Question: That is my client website- <URL>
I already code to make background image height & width according to adjust screen size/100% height & 100% width. But that is not work on IE11.
My css code-
'''
.home {
background: url(http://rubowarkitekter.dk/wp-content/uploads/2013/12/forside_carlsberg.jpg) center center no-repeat fixed;
background-size: cover;
z-index: -500;
-webkit-background-size: cover;
-moz-background-size: cover;
-o-background-size: cover;
filter: progid:DXImageTransform.Microsoft.AlphaImageLoader(src='.http://rubowarkitekter.dk/wp-content/uploads/2013/12/forside_carlsberg.jpg', sizingMethod='scale');/* To make IE work */
-ms-filter: "progid:DXImageTransform.Microsoft.AlphaImageLoader(src='http://rubowarkitekter.dk/wp-content/uploads/2013/12/forside_carlsberg.jpg', sizingMethod='scale')"; /* To make IE work */
}
'''
Any idea how can i make background image to height & width 100% on IE11.
Thanks
IE11 screenshot-

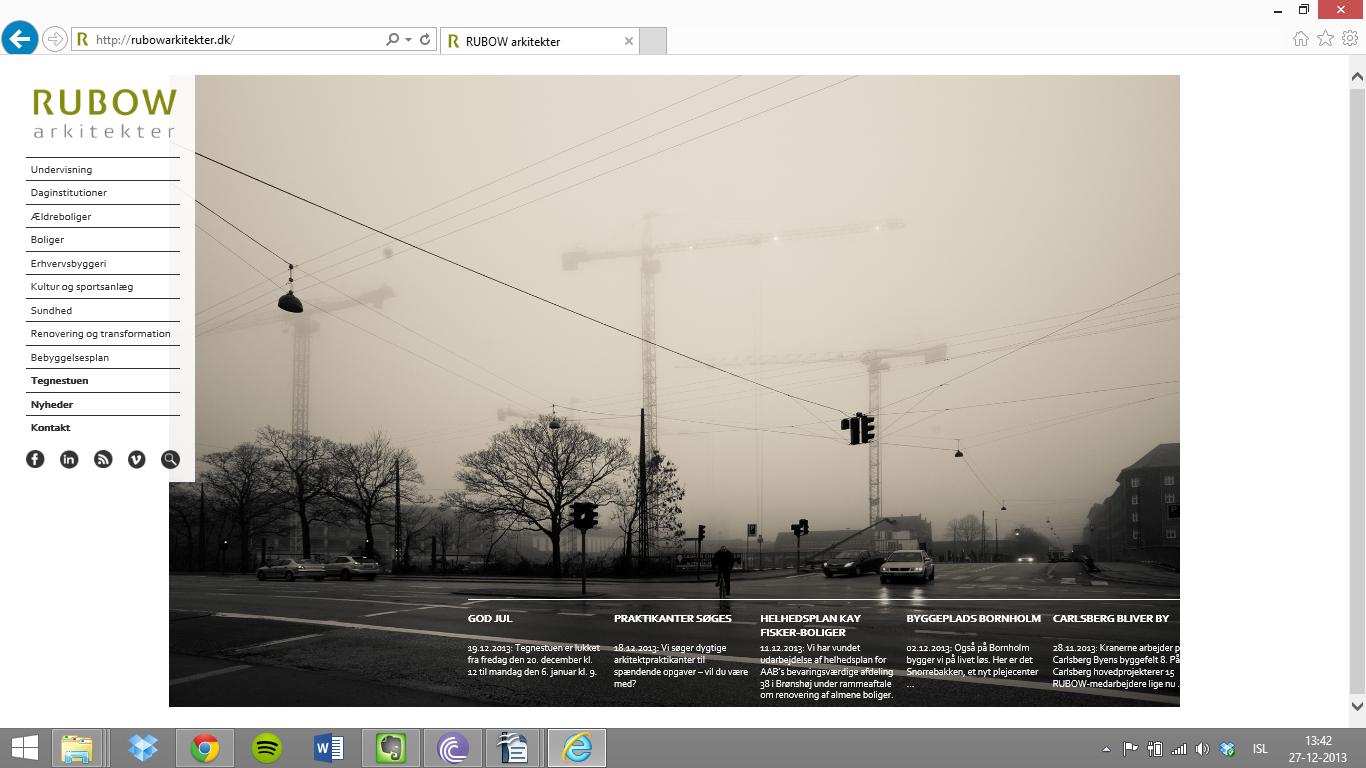
Answer: The issue here is that the image is a background image. From your code-
'''
<img src="http://rubowarkitekter.dk/wp-content/uploads/2013/12/forside_carlsberg.jpg" class="home">
'''
This is an image and not a added in CSS.
What you should instead be doing is adding the background image either to the "body" element or to your div wrapper.
There are a number of recommendations I feel it important to make-
1. Use the HTML 5 doctype rather than XHTML transitional
2. Remove the oncontextmenu event handler on your body element - it will not prevent someone saving your images if they want to, but will annoy your users.
3. Validate your site, there are 33 errors on the home page - which will mean inconsistent results in browsers for your users. Your site does not work correctly in Google Chrome.
4. Organise your CSS, I cannot see that code you cited is actually exists in any of the loaded stylesheets (is it currently dev only?).
5. Where-ever you use vendor prefixes (the -moz, -webkit etc.) these should appear before the standard property (without the prefix) so that it is used instead of the vendor prefix once the property is supported by the browser.
6. Clear your floats by using something like the CSS tricks clear-fix code. The social media widgets for example.
7. Do not use position:fixed or position:absolute for layout - you have not control over the viewport/device/window size your users are visiting on, so cannot assume a specific width.